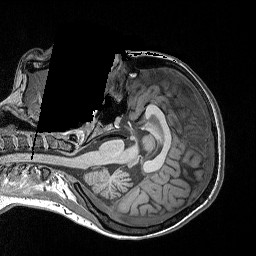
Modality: T1w
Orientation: axial
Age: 24
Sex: female